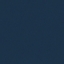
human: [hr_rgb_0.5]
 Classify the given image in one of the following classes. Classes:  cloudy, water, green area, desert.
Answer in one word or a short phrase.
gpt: water